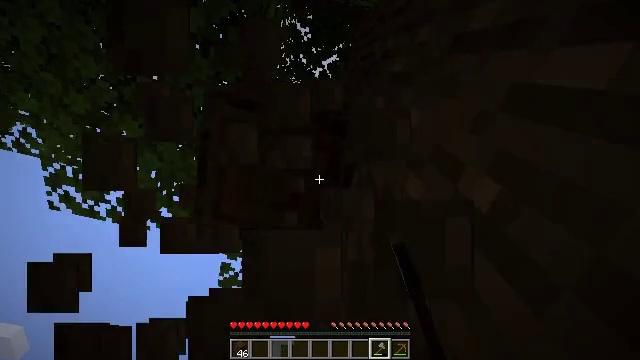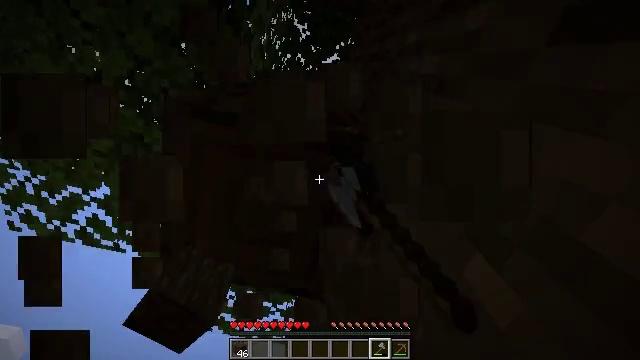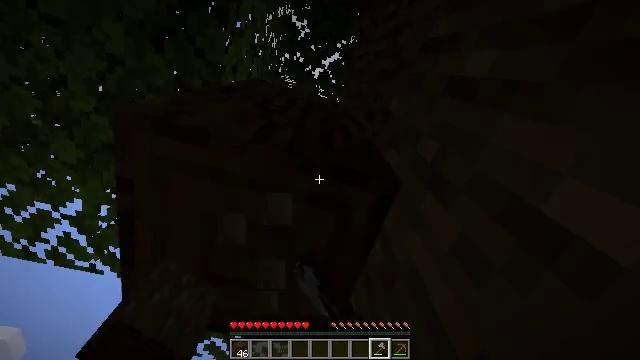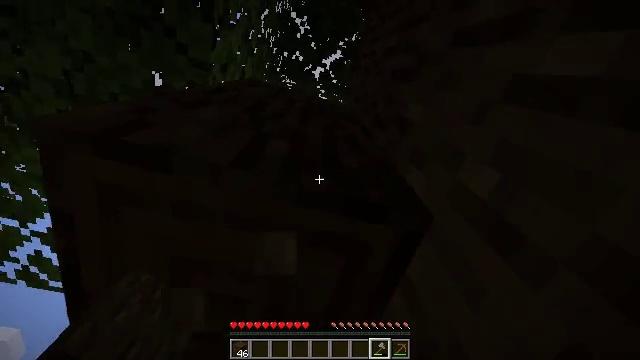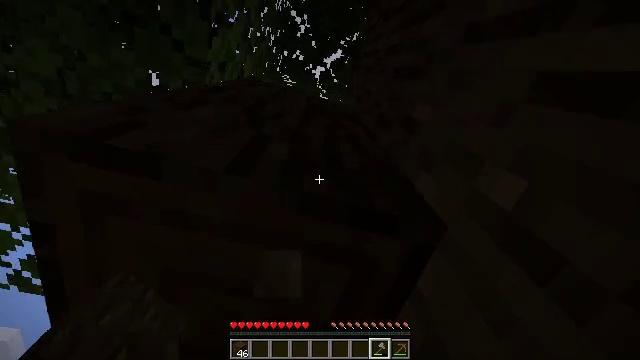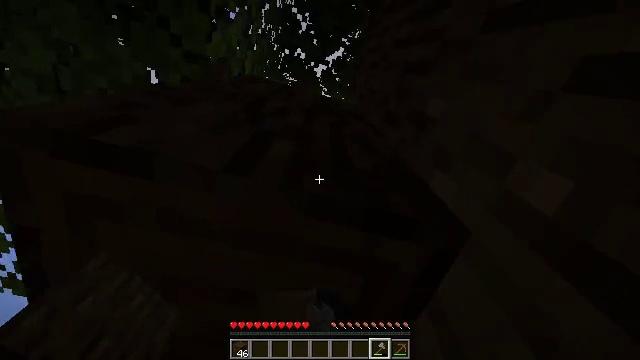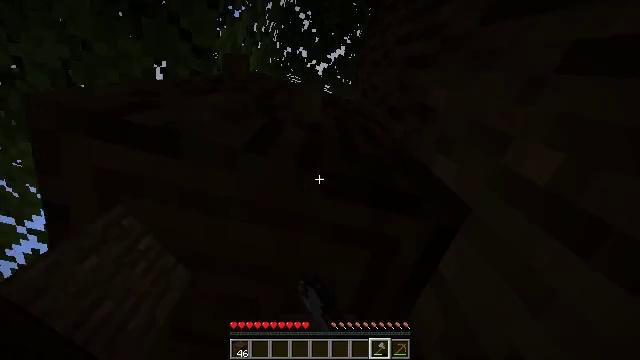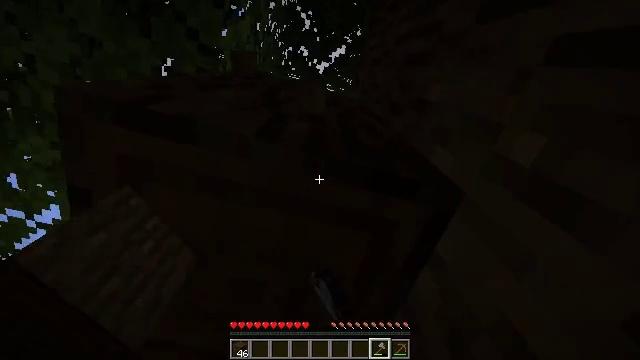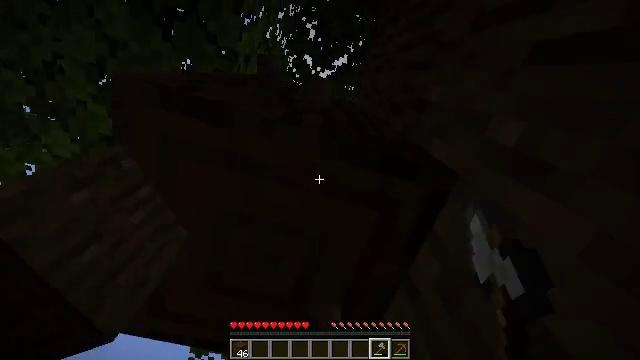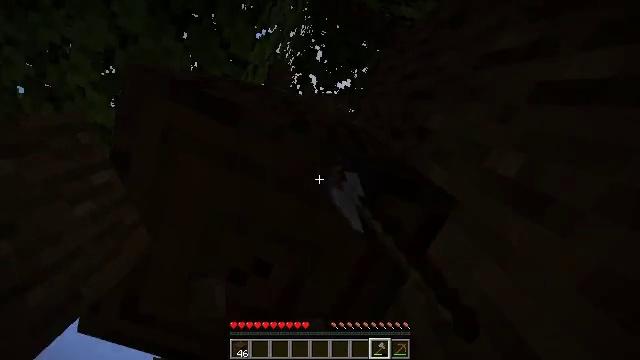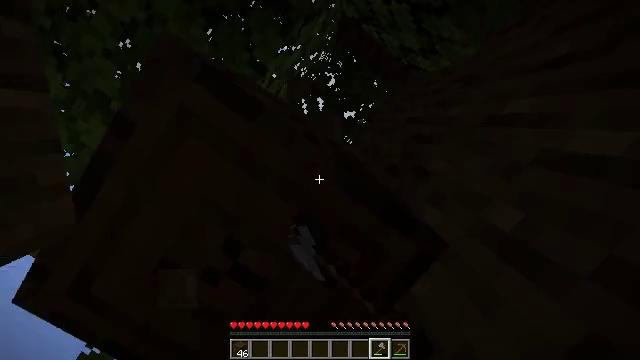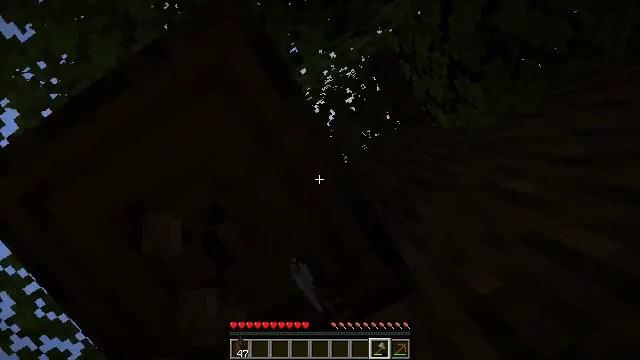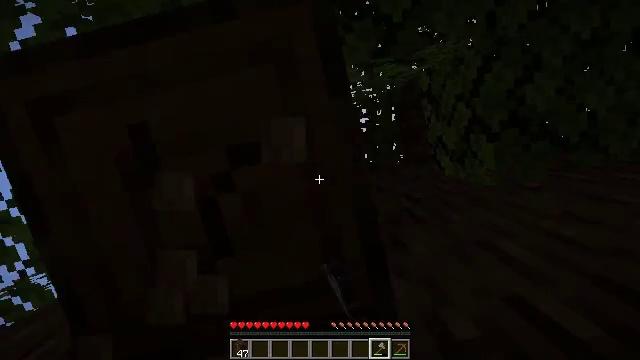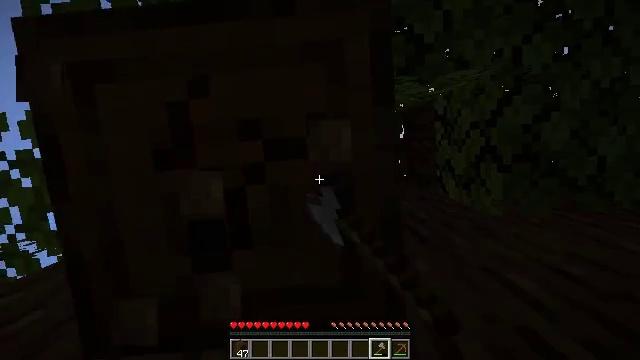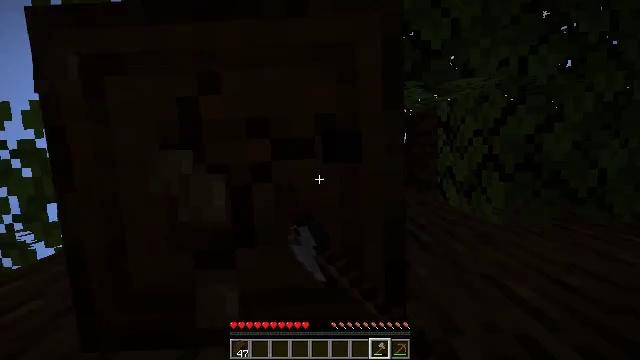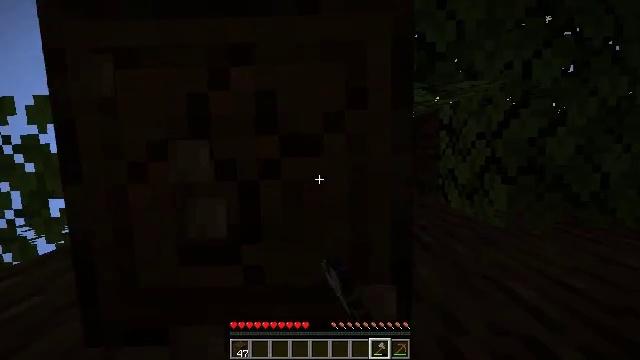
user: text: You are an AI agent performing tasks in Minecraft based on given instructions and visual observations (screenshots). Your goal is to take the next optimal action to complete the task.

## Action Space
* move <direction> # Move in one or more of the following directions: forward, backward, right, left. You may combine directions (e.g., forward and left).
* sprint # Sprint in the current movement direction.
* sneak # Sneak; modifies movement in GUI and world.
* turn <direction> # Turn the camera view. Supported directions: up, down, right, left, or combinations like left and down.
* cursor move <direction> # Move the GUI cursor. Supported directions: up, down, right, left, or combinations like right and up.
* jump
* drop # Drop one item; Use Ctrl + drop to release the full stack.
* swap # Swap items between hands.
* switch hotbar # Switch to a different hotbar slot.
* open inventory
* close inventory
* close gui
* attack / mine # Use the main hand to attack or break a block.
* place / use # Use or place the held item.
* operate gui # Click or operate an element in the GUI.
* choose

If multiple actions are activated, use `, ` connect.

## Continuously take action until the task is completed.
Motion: motion action
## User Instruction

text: Gather dark oak log for crafting.
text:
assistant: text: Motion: move forward and move left, sneak, attack / mine, jump
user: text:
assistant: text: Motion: move forward and move left, sneak, attack / mine, jump
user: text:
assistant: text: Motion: move forward and move left, sneak, attack / mine, jump
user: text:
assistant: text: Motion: move forward and move left, sneak, attack / mine
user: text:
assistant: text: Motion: move forward and move left, sneak, attack / mine
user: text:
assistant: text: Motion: move forward and move left, sneak, attack / mine
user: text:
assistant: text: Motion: move forward and move left, sneak, attack / mine
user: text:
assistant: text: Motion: move forward and move left, sneak, turn right and up, attack / mine
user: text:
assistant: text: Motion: move forward and move left, sneak, turn right and up, attack / mine
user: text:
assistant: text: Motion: move forward and move left, sneak, turn right and up, attack / mine
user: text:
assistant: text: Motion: move forward and move left, sneak, turn right and up, attack / mine
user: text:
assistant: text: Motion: move left, sneak, turn right and up, attack / mine
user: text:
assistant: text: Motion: sneak, turn right and up, attack / mine
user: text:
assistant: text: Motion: sneak, turn right, attack / mine
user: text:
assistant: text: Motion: sneak, attack / mine
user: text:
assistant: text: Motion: sneak, attack / mine
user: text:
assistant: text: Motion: move left, sneak, turn right, attack / mine
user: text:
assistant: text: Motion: move left, sneak, turn right, attack / mine
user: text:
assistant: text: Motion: move left, sneak, turn right, attack / mine
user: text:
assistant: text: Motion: move left, sneak, turn right, attack / mine
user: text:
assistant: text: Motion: sneak, attack / mine
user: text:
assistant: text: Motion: sneak, attack / mine
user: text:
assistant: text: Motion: sneak, attack / mine
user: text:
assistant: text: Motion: sneak, attack / mine
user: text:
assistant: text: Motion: sneak, attack / mine
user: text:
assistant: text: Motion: sneak, attack / mine
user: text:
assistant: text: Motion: sneak, attack / mine
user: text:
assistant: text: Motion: sneak, attack / mine
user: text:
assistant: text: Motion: sneak, attack / mine
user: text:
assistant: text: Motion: move back, sneak, attack / mine